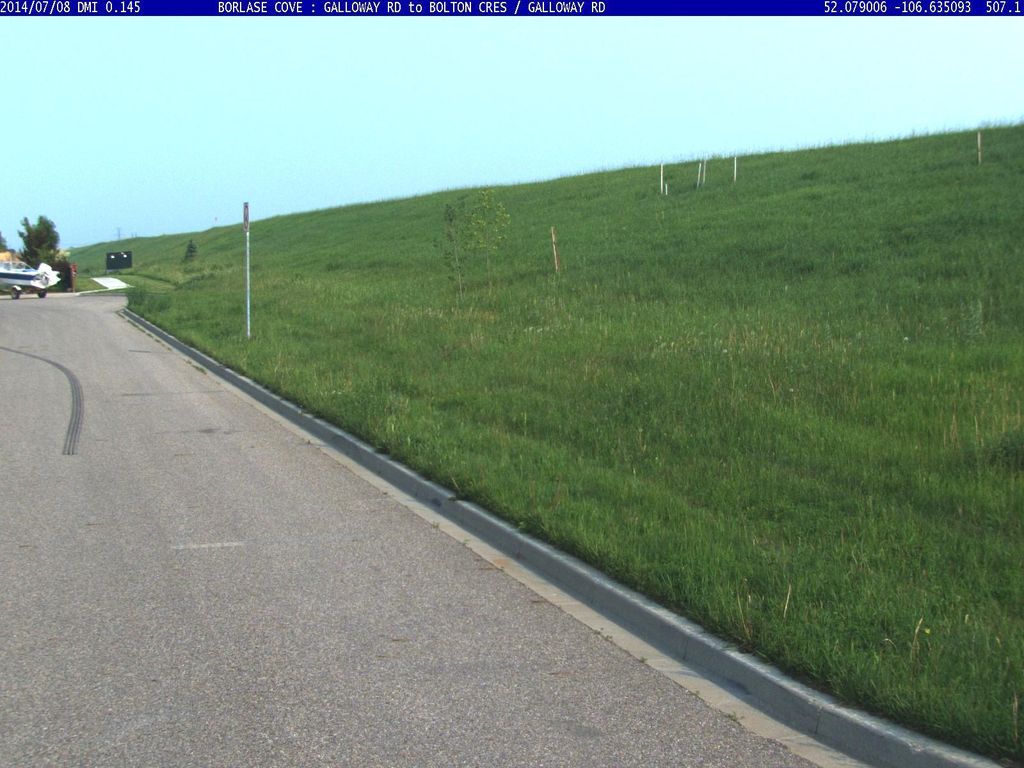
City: saskatoon